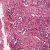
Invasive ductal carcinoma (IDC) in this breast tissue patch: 1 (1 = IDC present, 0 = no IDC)